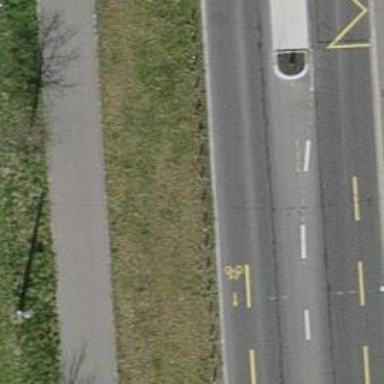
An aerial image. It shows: Bollard.